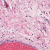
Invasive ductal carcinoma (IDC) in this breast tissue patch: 0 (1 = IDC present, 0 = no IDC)